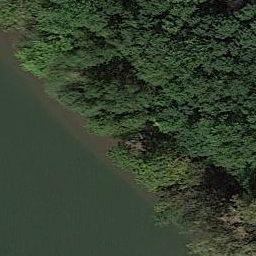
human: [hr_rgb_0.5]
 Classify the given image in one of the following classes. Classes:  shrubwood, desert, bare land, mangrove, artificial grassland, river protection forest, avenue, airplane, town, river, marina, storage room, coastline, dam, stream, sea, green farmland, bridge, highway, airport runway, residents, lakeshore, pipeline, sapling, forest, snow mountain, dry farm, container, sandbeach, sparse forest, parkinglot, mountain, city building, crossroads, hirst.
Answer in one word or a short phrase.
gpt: river protection forest